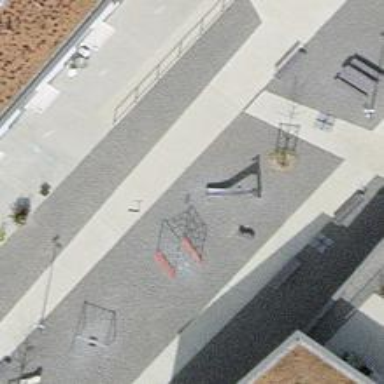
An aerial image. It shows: Playground area for leisure land.